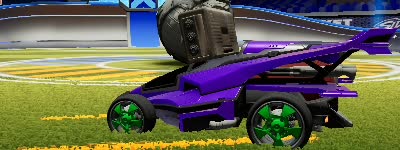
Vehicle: aftershock